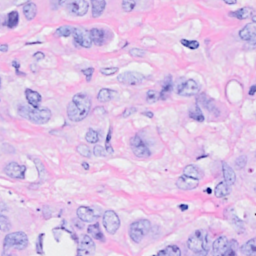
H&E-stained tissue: Breast